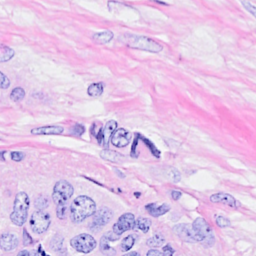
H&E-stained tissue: Breast